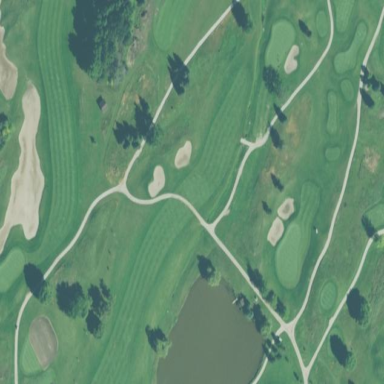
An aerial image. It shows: Area with grass used as rough in golf course.